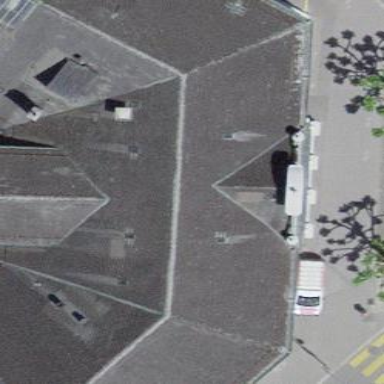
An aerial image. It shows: Government office building with gabled roof.